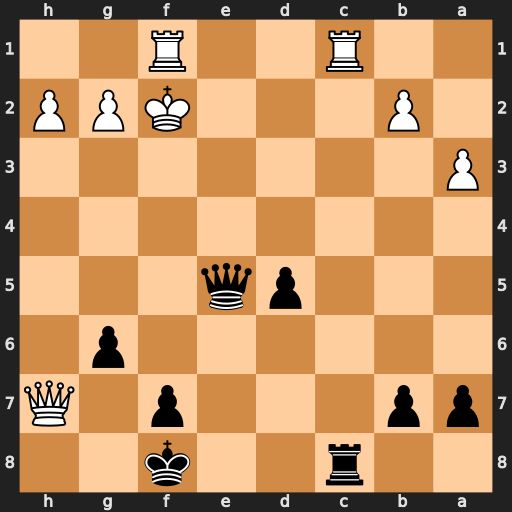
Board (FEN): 2r2k2/pp3p1Q/6p1/3pq3/8/P7/1P3KPP/2R2R2
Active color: b
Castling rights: -
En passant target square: -
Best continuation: Qf4+ Kg1 Rxc1